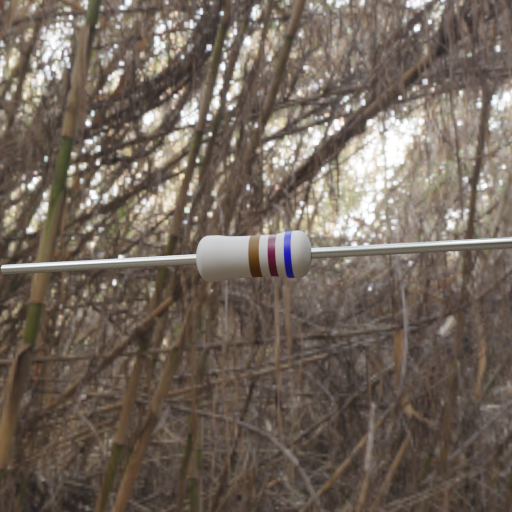
Resistor colour bands (in order): brown, brown, blue